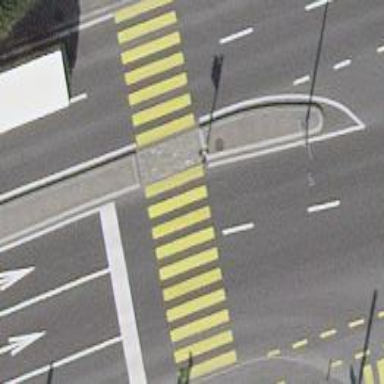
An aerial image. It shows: Marked crossing on footway.